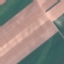
Land use / land cover: AnnualCrop